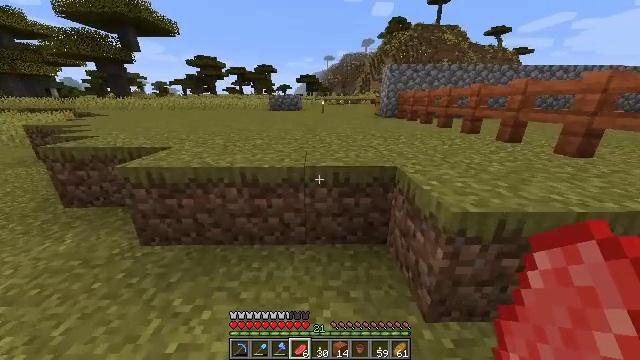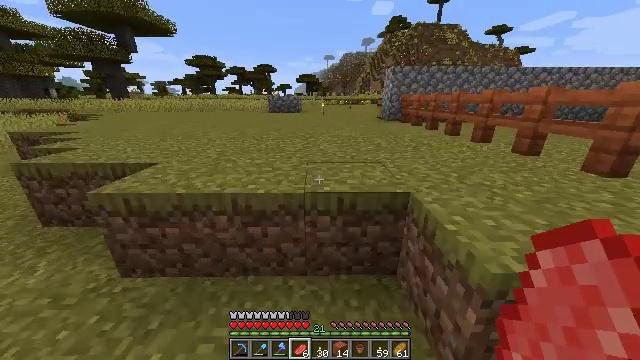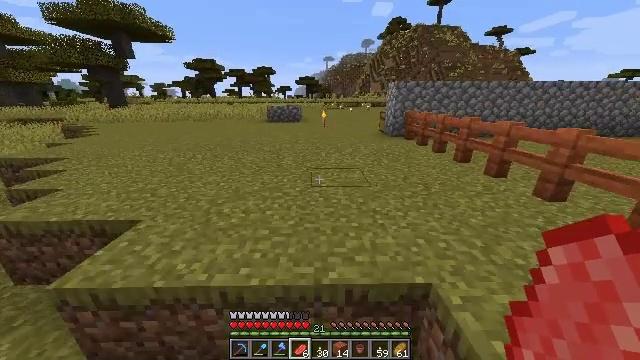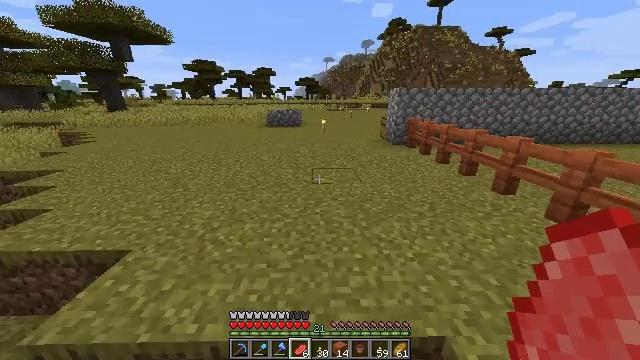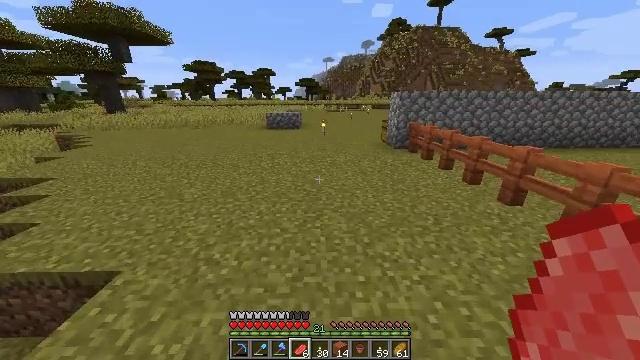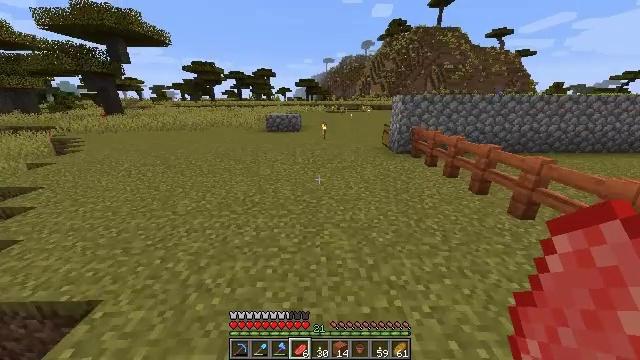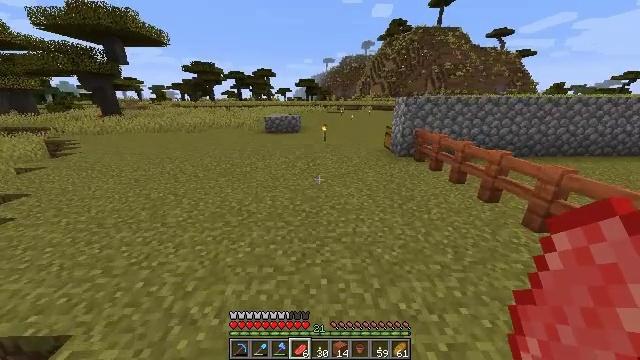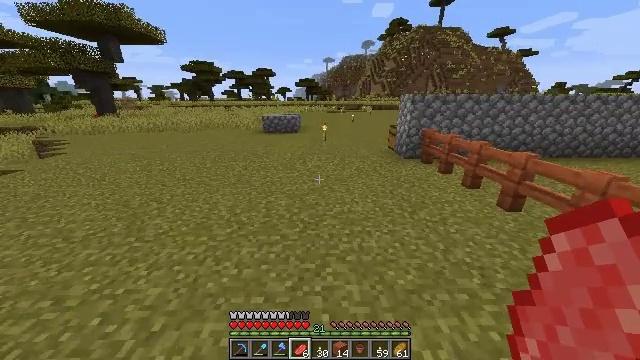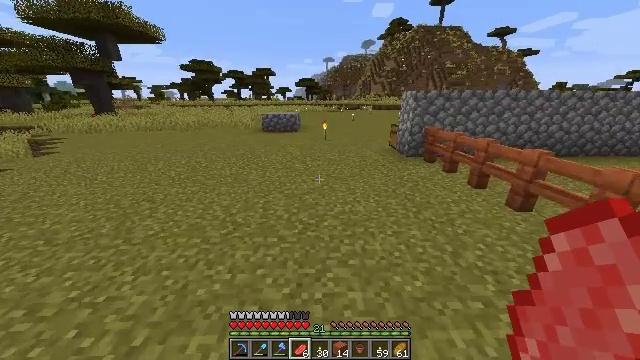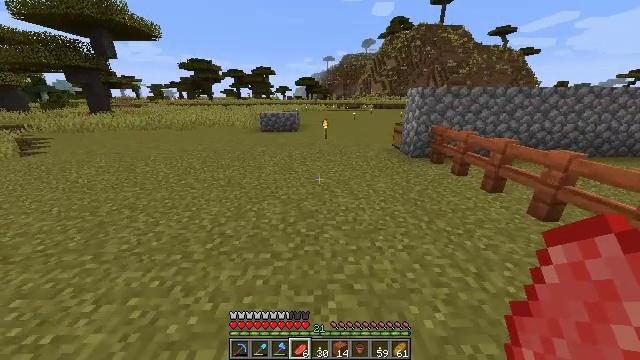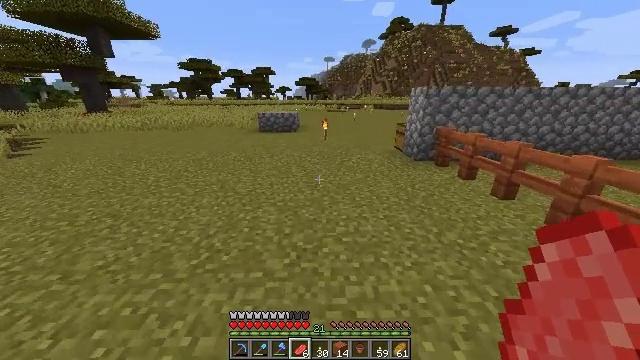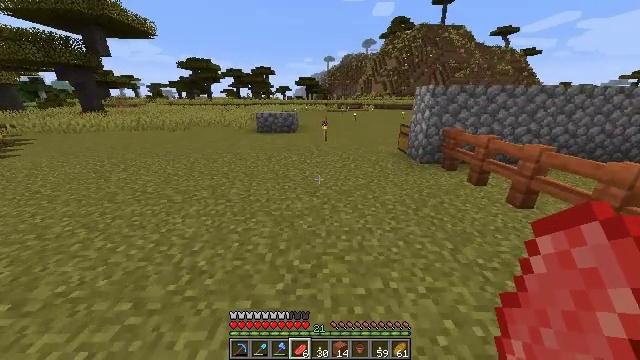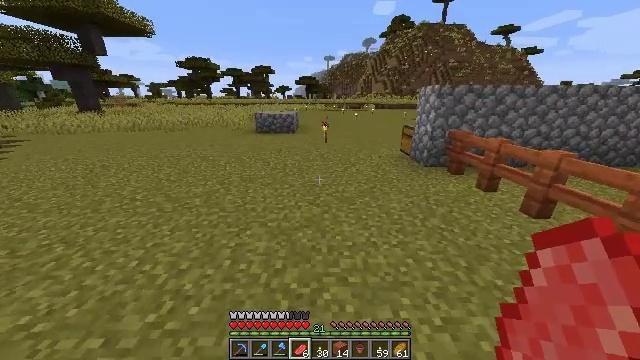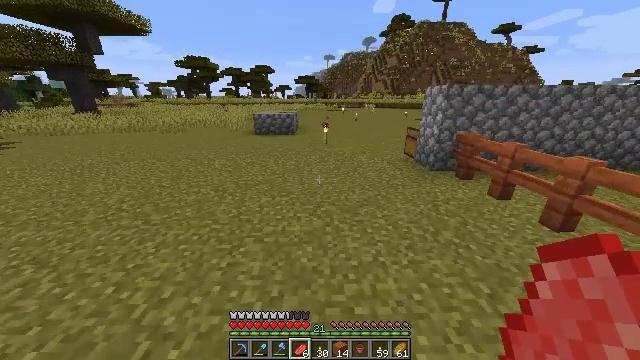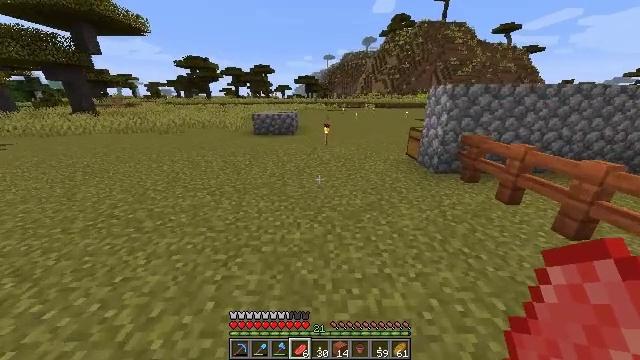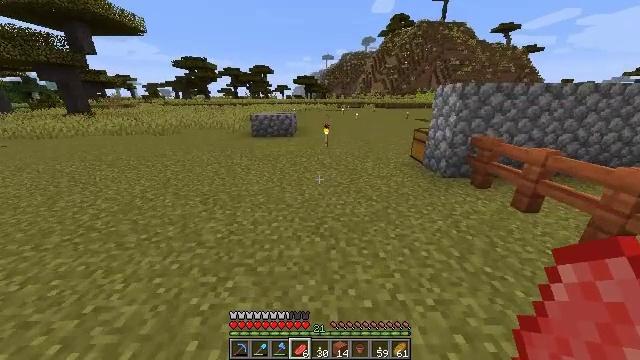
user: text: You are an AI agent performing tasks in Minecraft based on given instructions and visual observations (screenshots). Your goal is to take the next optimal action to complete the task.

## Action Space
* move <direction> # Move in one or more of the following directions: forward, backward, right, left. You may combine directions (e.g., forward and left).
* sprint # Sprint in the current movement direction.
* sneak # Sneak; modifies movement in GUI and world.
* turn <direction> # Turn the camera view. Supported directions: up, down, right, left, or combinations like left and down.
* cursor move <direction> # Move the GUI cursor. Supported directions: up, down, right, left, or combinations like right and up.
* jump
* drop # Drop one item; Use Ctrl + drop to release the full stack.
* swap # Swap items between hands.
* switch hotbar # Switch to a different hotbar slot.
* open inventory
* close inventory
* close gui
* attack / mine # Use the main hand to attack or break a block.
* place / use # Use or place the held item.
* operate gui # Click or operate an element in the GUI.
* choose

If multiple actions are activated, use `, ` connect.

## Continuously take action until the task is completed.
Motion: motion action
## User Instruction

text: Gather the acacia fence.
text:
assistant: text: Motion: move forward, sprint, jump
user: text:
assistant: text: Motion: move forward, sprint, jump
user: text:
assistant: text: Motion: move forward, sprint, jump
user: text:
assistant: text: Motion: move forward, sprint, jump
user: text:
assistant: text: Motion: move forward, sprint, jump
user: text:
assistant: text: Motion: move forward, sprint, jump
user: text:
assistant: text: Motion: move forward, sprint, jump
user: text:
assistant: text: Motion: move forward, sprint, jump
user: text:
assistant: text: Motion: move forward, sprint
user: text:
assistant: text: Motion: move forward, sprint
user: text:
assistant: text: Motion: move forward, sprint
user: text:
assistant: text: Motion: move forward, sprint
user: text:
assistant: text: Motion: move forward, sprint
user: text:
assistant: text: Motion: move forward, sprint
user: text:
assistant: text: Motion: move forward, sprint
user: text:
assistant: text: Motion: move forward, sprint, turn right and up
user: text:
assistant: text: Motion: move forward, sprint, turn right and up
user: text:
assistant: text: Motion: move forward, sprint, turn right
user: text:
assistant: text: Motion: move forward, sprint
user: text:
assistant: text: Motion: move forward, sprint
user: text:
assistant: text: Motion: move forward, sprint
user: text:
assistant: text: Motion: move forward, sprint
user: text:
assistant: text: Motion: move forward, sprint
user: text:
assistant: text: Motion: move forward, sprint
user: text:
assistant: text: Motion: move forward, sprint
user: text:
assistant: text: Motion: move forward, sprint
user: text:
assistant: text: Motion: move forward, sprint
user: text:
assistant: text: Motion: move forward and move left, sprint, turn right
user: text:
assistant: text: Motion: move forward and move left, sprint, turn right and down
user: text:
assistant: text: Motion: move forward and move left, turn right and down